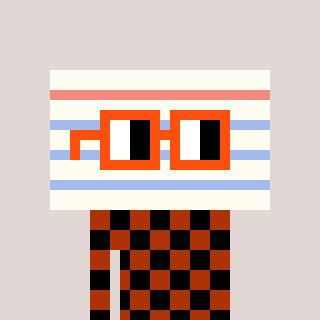
a pixel art character with square orange glasses, a empty notebook page-shaped head and a hotbrown-colored body on a warm background